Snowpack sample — Rabbit Ears Pass, Jackson County, Colorado, USA (12/17/25, 1:08 PM MST)
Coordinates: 40.387, -106.625
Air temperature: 34 °F
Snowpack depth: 46 cm
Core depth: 20 cm
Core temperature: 24.8 °F
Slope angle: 6°, slope face: 165°
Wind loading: medium
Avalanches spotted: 0
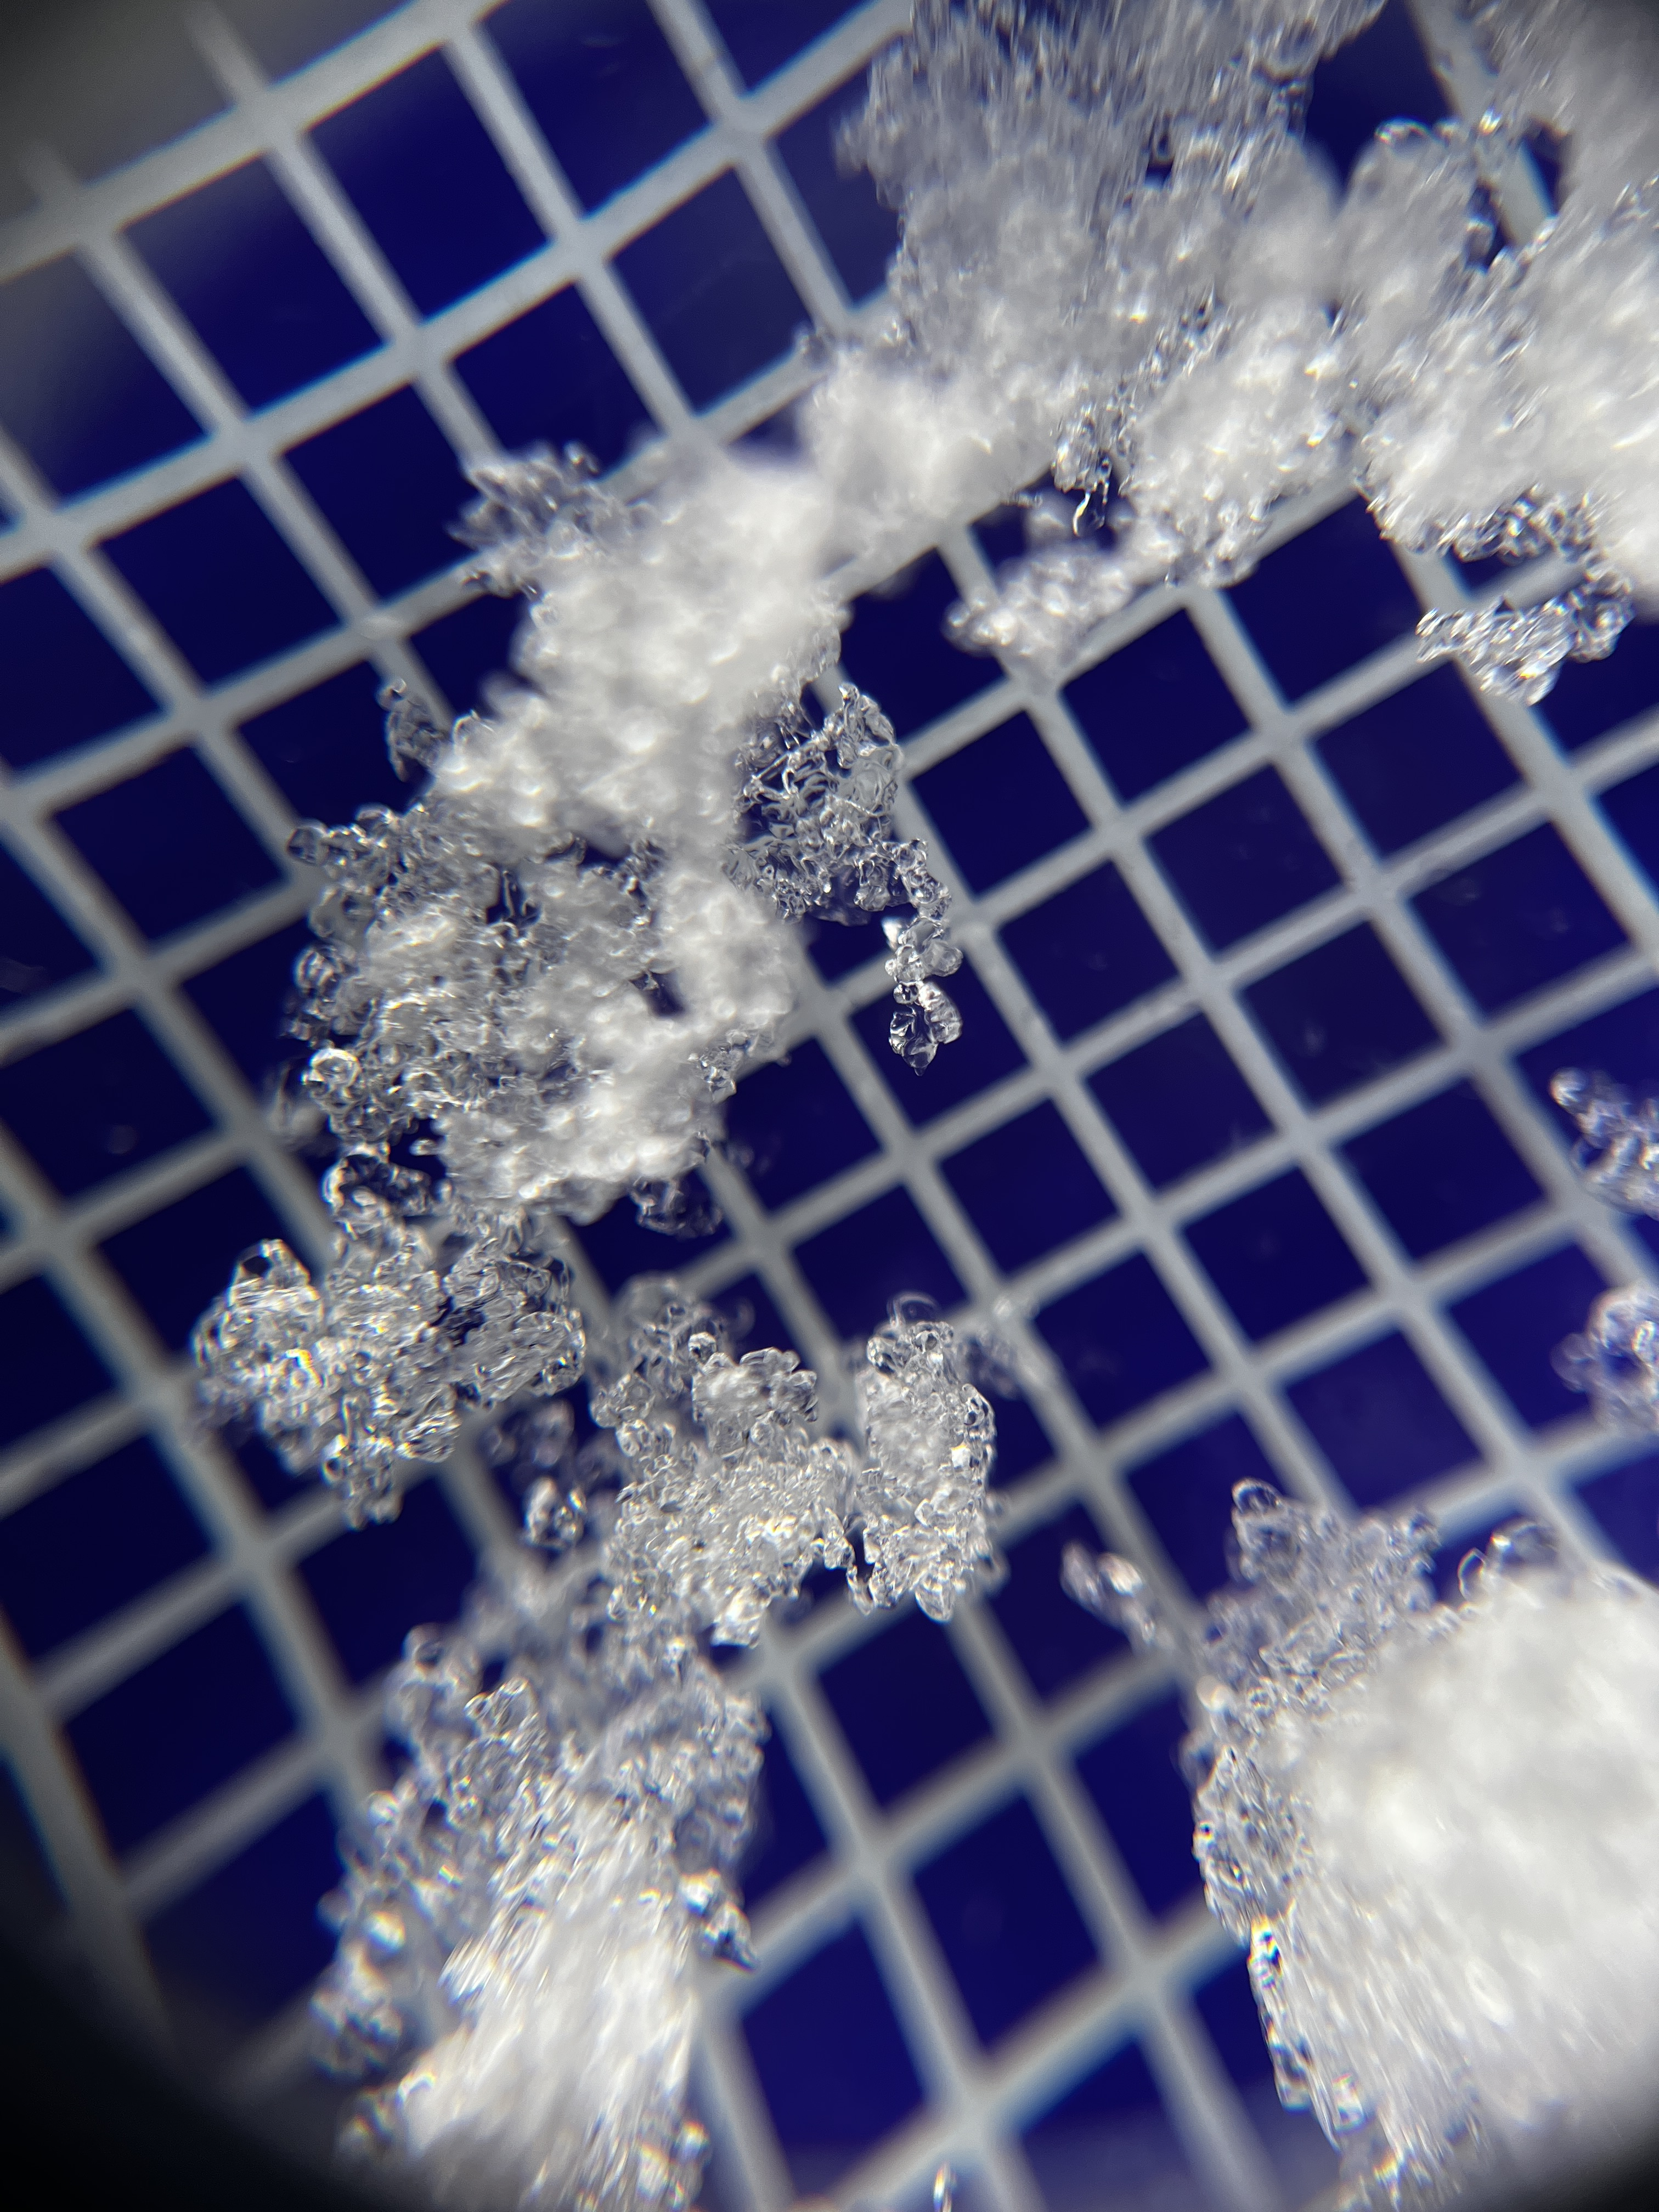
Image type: magnified_profile
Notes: No avalanches spotted nearby, although collected in a meadowy area with minimal risk on this face of the pass.